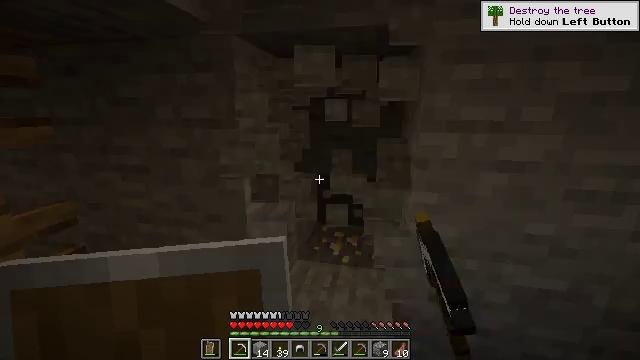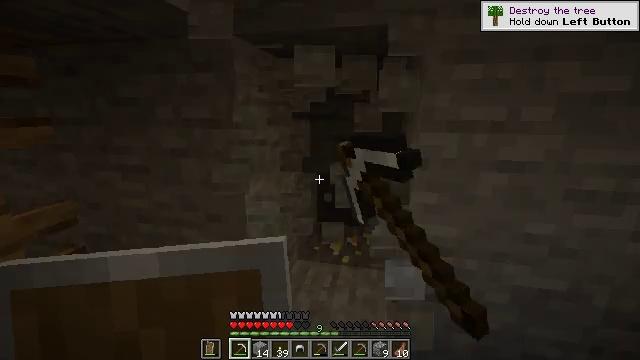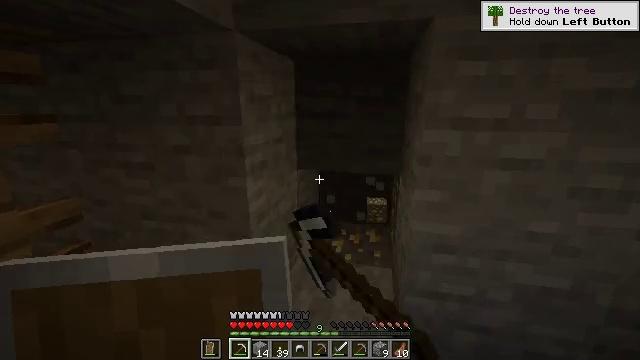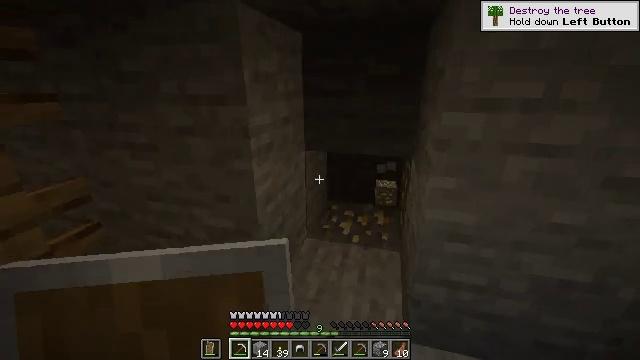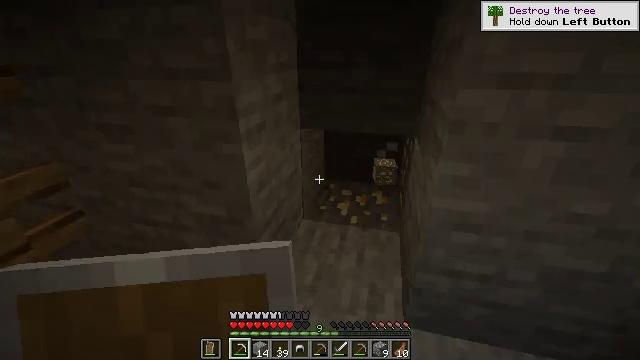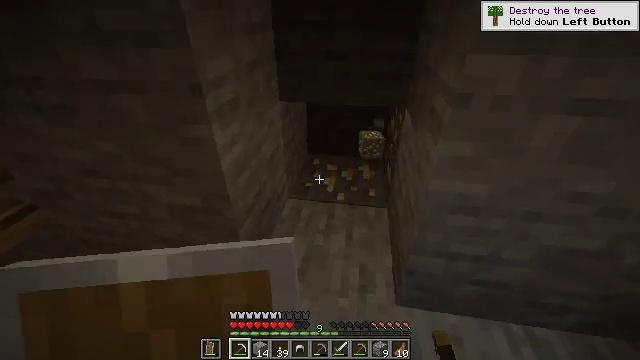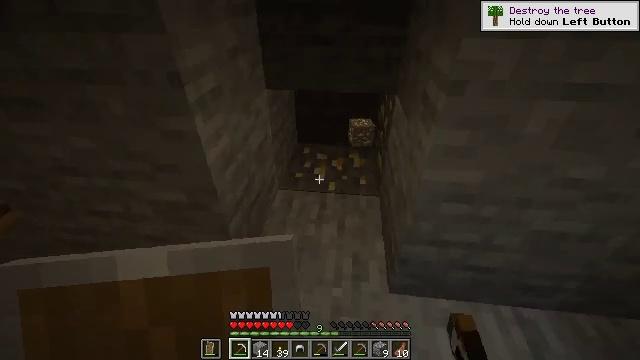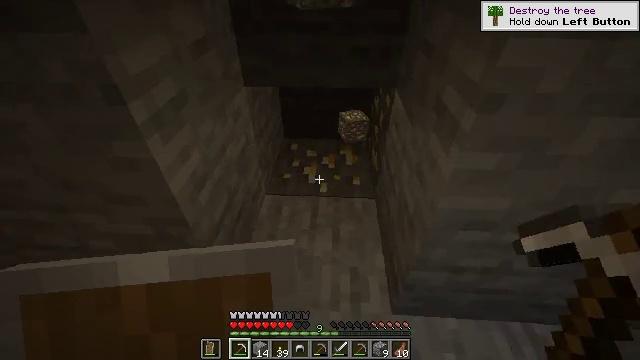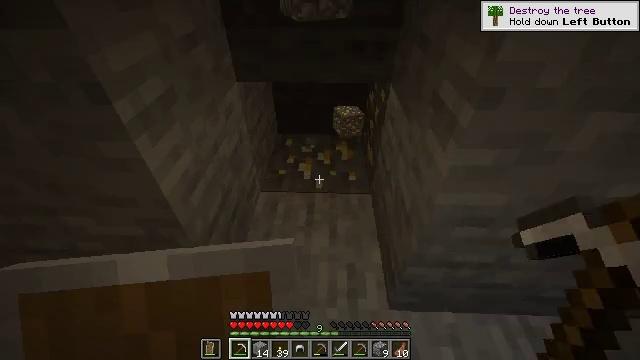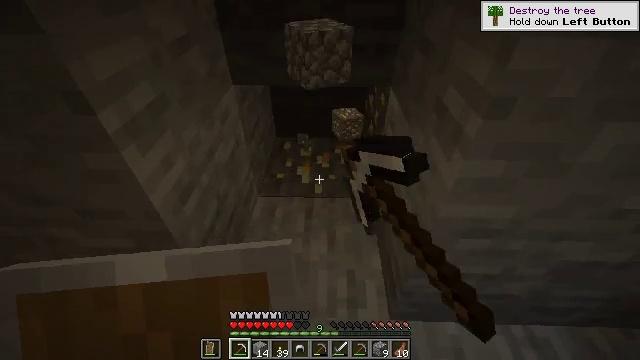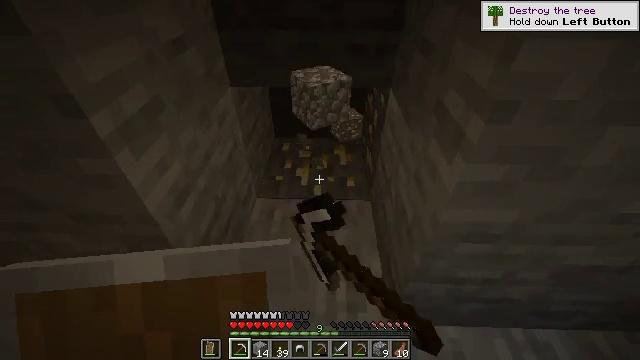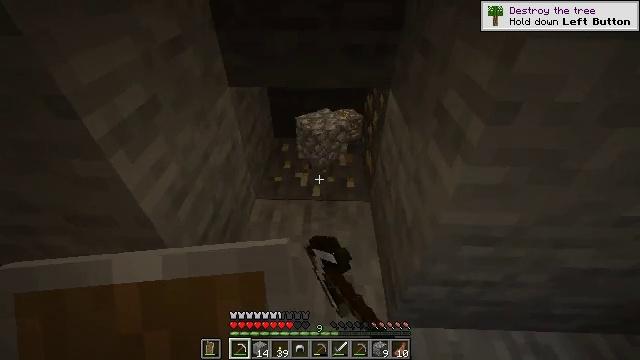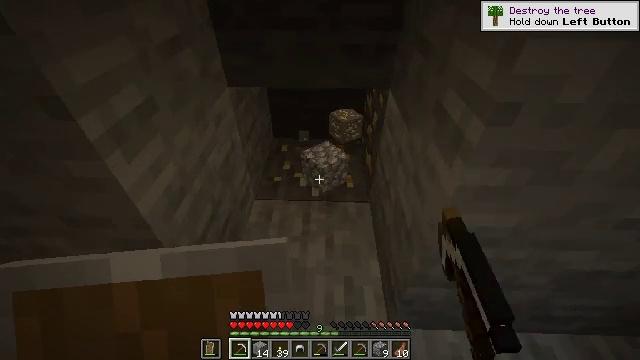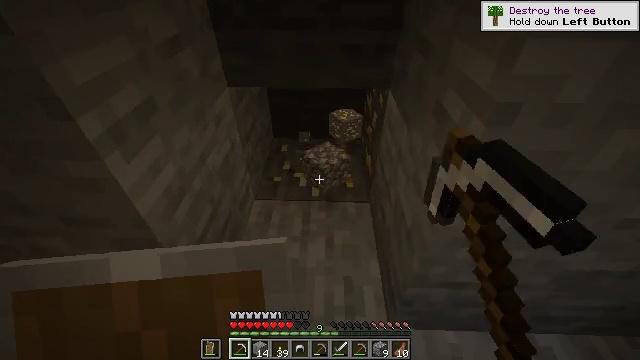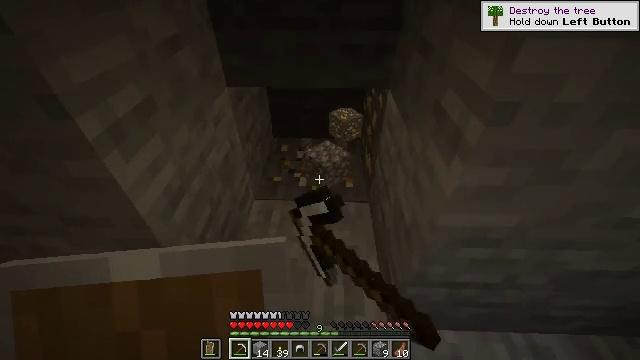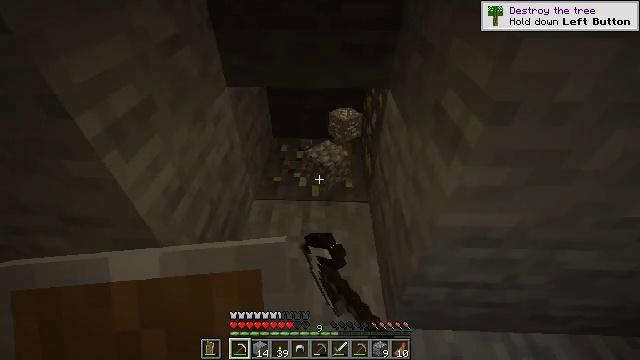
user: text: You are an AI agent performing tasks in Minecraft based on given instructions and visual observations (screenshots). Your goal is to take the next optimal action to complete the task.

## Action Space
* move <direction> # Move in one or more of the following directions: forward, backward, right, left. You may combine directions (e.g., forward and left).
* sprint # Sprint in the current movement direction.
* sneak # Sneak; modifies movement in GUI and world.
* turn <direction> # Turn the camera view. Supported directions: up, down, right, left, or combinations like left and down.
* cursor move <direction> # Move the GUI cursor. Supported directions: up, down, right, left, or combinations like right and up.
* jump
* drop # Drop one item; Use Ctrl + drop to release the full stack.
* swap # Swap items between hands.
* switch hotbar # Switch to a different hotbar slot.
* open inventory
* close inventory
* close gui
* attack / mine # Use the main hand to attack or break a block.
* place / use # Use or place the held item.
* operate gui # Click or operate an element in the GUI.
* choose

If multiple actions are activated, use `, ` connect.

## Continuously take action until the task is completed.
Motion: motion action
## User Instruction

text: Gather gold ore with a pickaxe.
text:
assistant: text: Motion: no_op
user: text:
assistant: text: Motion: no_op
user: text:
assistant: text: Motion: move forward, turn left and down
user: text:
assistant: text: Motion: move forward, turn right and down
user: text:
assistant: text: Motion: move forward, turn right and down
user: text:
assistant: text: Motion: move forward, turn right and down
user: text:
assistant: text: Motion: turn right and down
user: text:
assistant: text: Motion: turn right and down, attack / mine
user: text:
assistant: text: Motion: attack / mine
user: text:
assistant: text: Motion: attack / mine
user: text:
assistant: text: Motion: attack / mine
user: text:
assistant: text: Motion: attack / mine
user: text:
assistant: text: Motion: attack / mine
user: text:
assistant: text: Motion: attack / mine
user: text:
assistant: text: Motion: attack / mine
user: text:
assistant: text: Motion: attack / mine
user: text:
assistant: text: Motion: attack / mine
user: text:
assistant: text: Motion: attack / mine
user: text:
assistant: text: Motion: attack / mine
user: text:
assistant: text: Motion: attack / mine
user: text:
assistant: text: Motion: attack / mine
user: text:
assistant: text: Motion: move left, attack / mine
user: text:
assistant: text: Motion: move forward and move left, attack / mine
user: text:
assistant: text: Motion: move forward and move left, turn right, attack / mine
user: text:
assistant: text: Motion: move forward and move left, turn right and up, attack / mine
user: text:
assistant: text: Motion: turn right, attack / mine
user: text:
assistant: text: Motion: turn right, attack / mine
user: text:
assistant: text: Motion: attack / mine